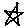
Label: star